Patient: sex M, age 71
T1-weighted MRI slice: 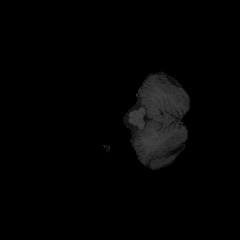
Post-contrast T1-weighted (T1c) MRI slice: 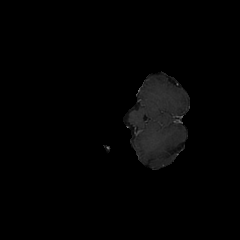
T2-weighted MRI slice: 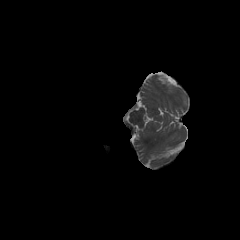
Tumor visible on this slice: no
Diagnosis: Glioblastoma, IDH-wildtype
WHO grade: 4